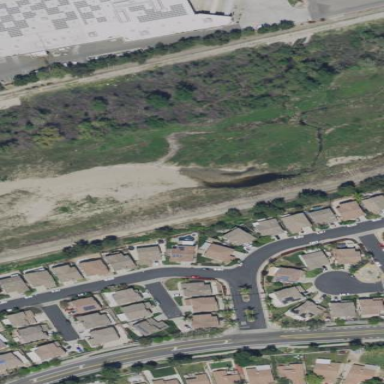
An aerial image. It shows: Natural area covered with sand.